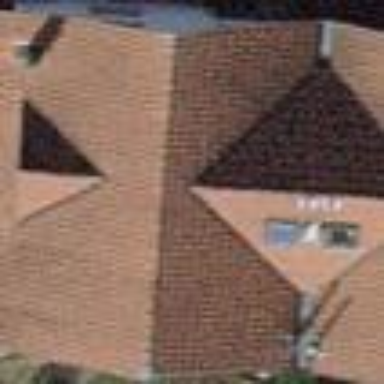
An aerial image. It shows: Semi-detached house.